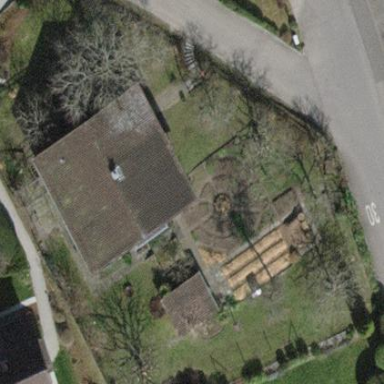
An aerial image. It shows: Detached building with gabled roof.